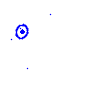
Particle: pion